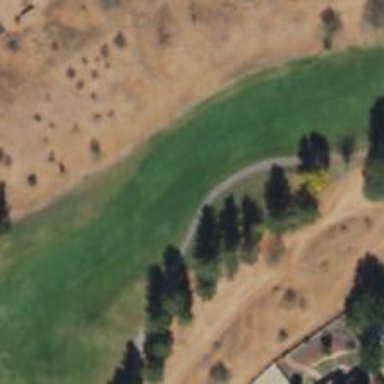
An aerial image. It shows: View of golf hole.